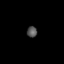
Tissue: lung
Cell type: Myeloid cells
Senescence score: 0.2037
Nuclear area (px): 109
Mean DAPI intensity: 83.303